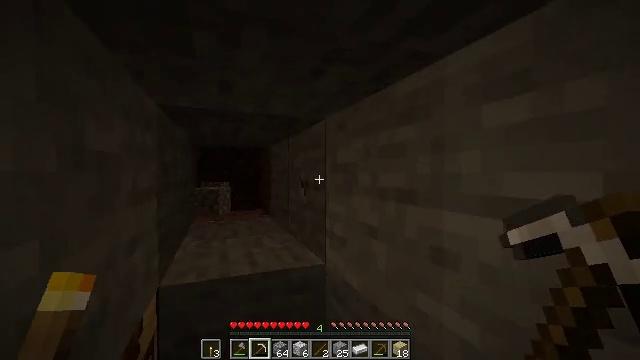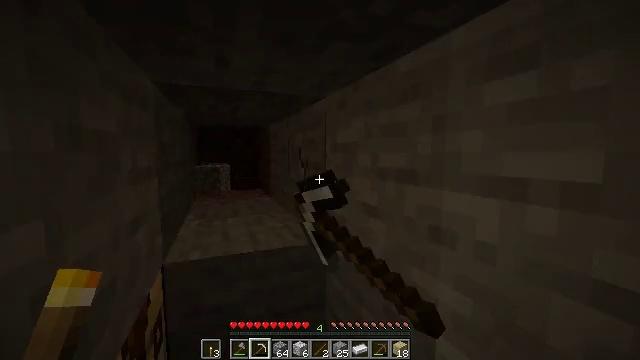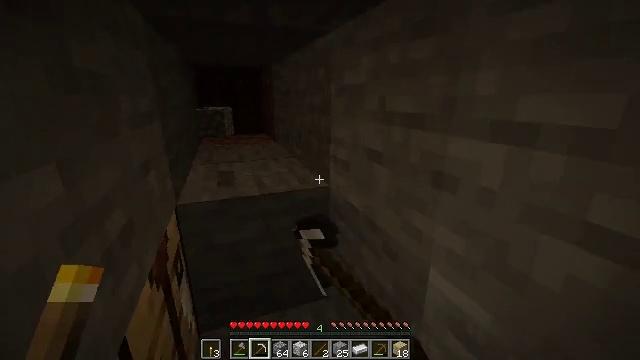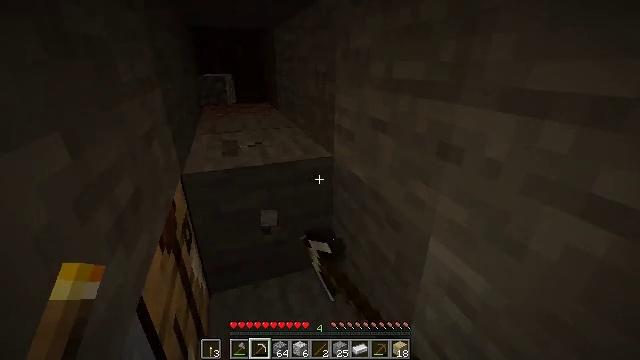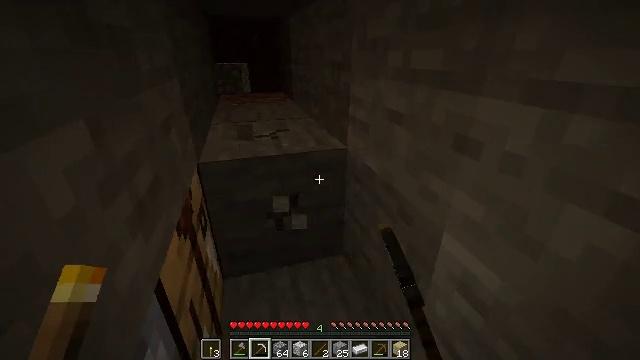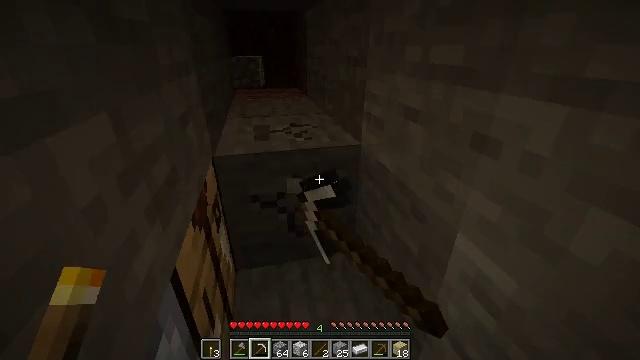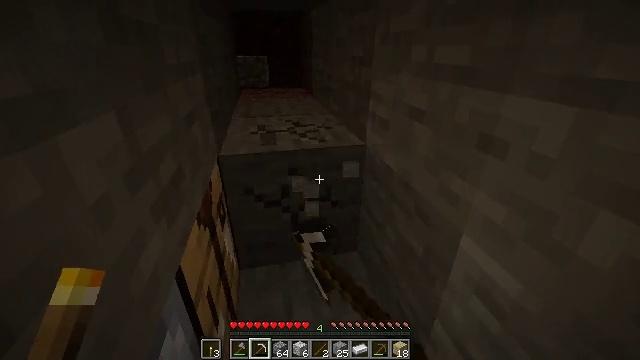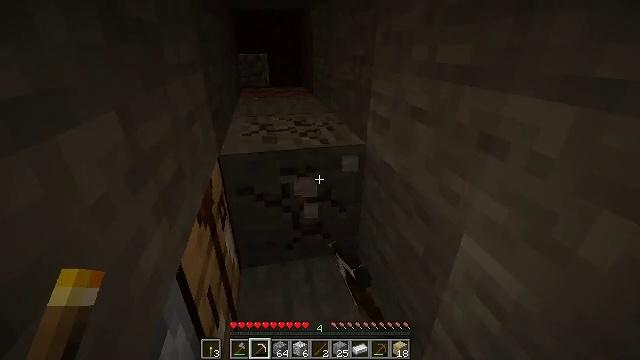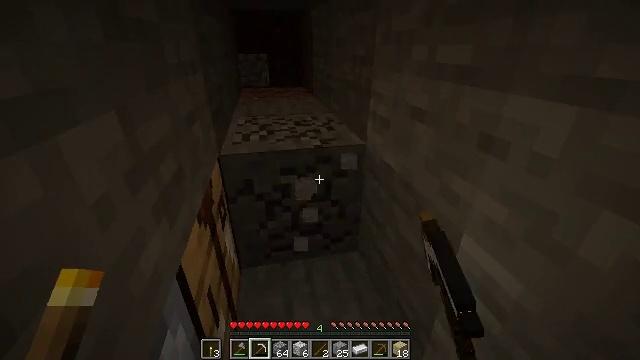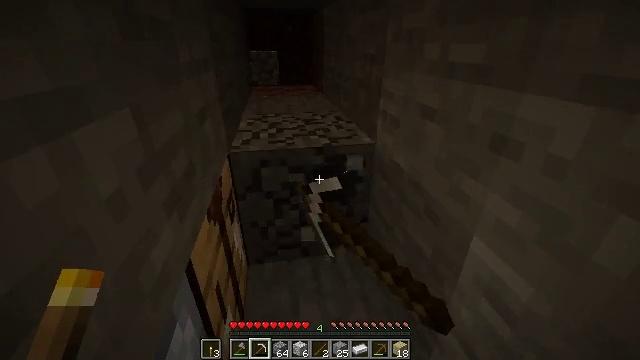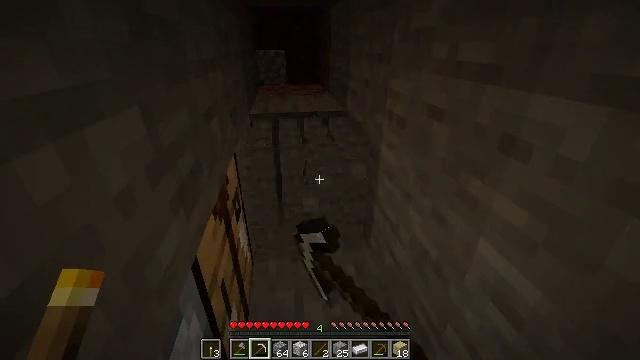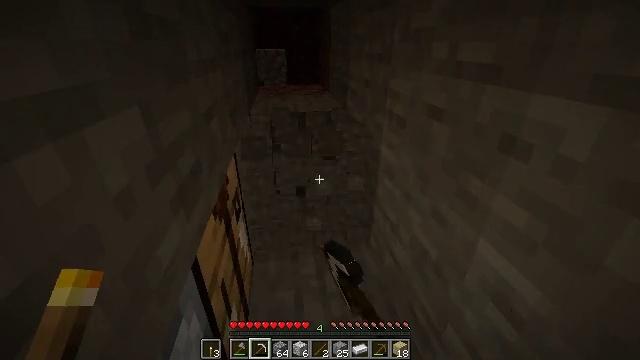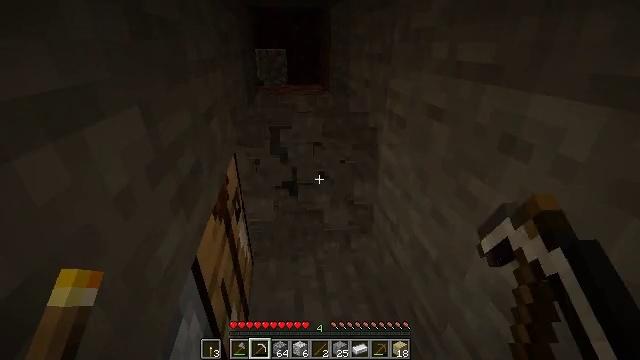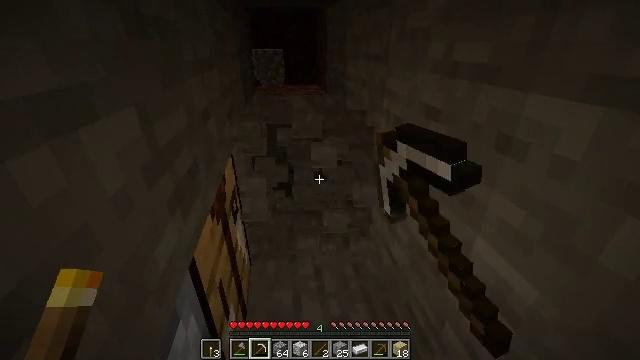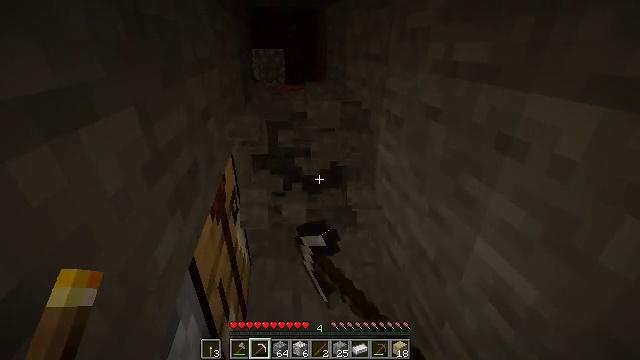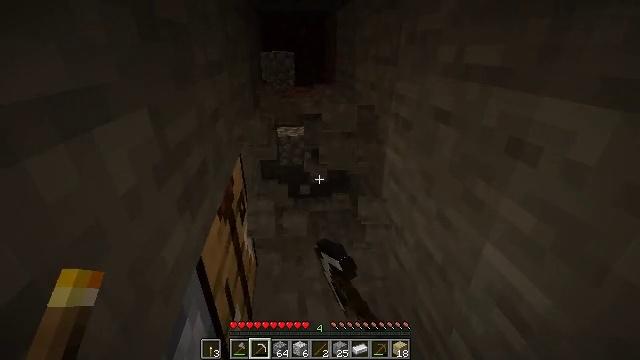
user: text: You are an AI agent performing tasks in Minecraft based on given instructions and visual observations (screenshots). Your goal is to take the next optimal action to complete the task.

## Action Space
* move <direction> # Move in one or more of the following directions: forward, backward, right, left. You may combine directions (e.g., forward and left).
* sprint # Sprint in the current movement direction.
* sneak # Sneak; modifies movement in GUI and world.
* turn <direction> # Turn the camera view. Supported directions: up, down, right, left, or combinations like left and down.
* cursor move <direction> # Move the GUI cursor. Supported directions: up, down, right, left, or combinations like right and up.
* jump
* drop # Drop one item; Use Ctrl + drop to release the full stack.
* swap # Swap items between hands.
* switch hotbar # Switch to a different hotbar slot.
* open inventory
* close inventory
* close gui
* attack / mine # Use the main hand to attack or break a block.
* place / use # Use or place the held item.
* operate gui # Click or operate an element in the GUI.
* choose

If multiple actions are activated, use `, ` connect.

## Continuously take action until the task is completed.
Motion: motion action
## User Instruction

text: Gather stone by using a pickaxe.
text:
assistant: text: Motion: turn down, attack / mine
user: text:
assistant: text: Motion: turn left and down, attack / mine
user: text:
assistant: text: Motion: turn down, attack / mine
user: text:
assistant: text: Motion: turn left and down, attack / mine
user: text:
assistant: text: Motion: turn left, attack / mine
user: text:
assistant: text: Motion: turn left, attack / mine
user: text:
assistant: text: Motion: attack / mine
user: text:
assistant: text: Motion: attack / mine
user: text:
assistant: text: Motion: turn left, attack / mine
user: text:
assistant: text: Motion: turn left, attack / mine
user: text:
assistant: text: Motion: attack / mine
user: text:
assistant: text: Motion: attack / mine
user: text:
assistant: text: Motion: attack / mine
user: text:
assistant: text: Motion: attack / mine
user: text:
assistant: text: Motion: turn left, attack / mine
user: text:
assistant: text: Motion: attack / mine
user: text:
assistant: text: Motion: move forward, attack / mine
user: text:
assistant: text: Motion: move forward, turn left and up, attack / mine
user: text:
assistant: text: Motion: move forward, turn up, attack / mine
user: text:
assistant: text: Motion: move forward, attack / mine
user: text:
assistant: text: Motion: attack / mine
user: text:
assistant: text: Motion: attack / mine
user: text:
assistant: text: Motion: attack / mine
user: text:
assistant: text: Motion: attack / mine
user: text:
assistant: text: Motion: attack / mine
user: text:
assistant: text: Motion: attack / mine
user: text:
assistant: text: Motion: attack / mine
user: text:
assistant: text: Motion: move forward, turn up, attack / mine
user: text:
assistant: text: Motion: attack / mine